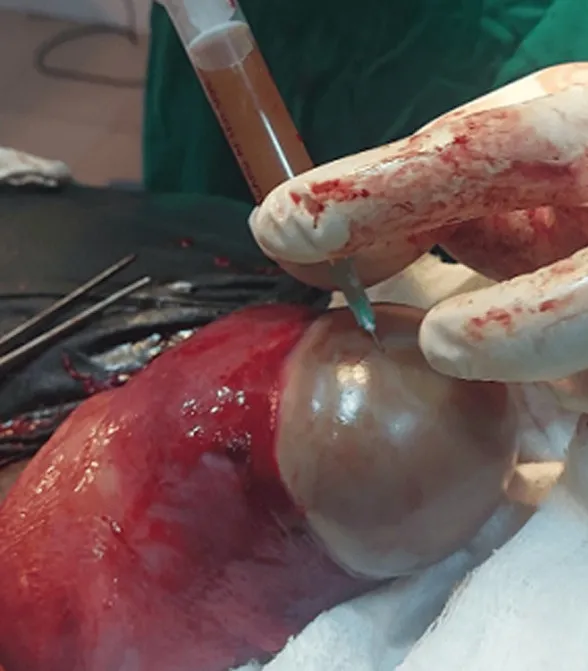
aspiration of pus for microscopy, culture and sensitivity.
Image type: medical_photograph (other_medical_photograph)